Question: I am trying to set up <URL> with the active-set method for the linear constrained minimisation problem where minimising the objective function such that

but the trials firing odd errors more in the history.
> '''
[x,fval]=fmincon(@fun, Guess, A, b)
'''
> '''
options = optimoptions('fmincon','Algorithm','active-set');
[x,fval]=fmincon(@fun, Guess, A, b, options)
'''
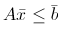
Answer: You are using the wrong options for the algorithm. MATLAB looks at the parameters you provide and uses an algorithm that uses those parameters. It throws a warning because different algorithms can have different results (and you should never ignore these) 'trust-region-reflective' is the default algorithm for fmincon. From the documentation:
> 'trust-region-reflective' requires you to provide a gradient, and
allows only bounds or , but not both.
The documentation for your call to fmincon says:
> x = fmincon(fun,x0,A,b) starts at x0 and attempts to find a minimizer
x of the function described in fun subject to the
A*x <= b. x0 can be a scalar, vector, or matrix.
You probably intended to use
> x = fmincon(fun,x0,A,b,Aeq,beq)
Where you would have A = [], b = [], and Aeq and beq be whatever you had A and b to before (if you want to use trust-region-reflective).
Your second trial did not work because you're actually calling 'x = fmincon(fun,x0,A,b,Aeq,beq)'. You instead try to pass an options structure.
<URL>
EDIT: If you want to pass options, you have to specify all the optional parameters:
'''
[x,fval] = fmincon(@DijIIii,x0, A , b,[], [], [], [],@nonlcon,options);
'''